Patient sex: F
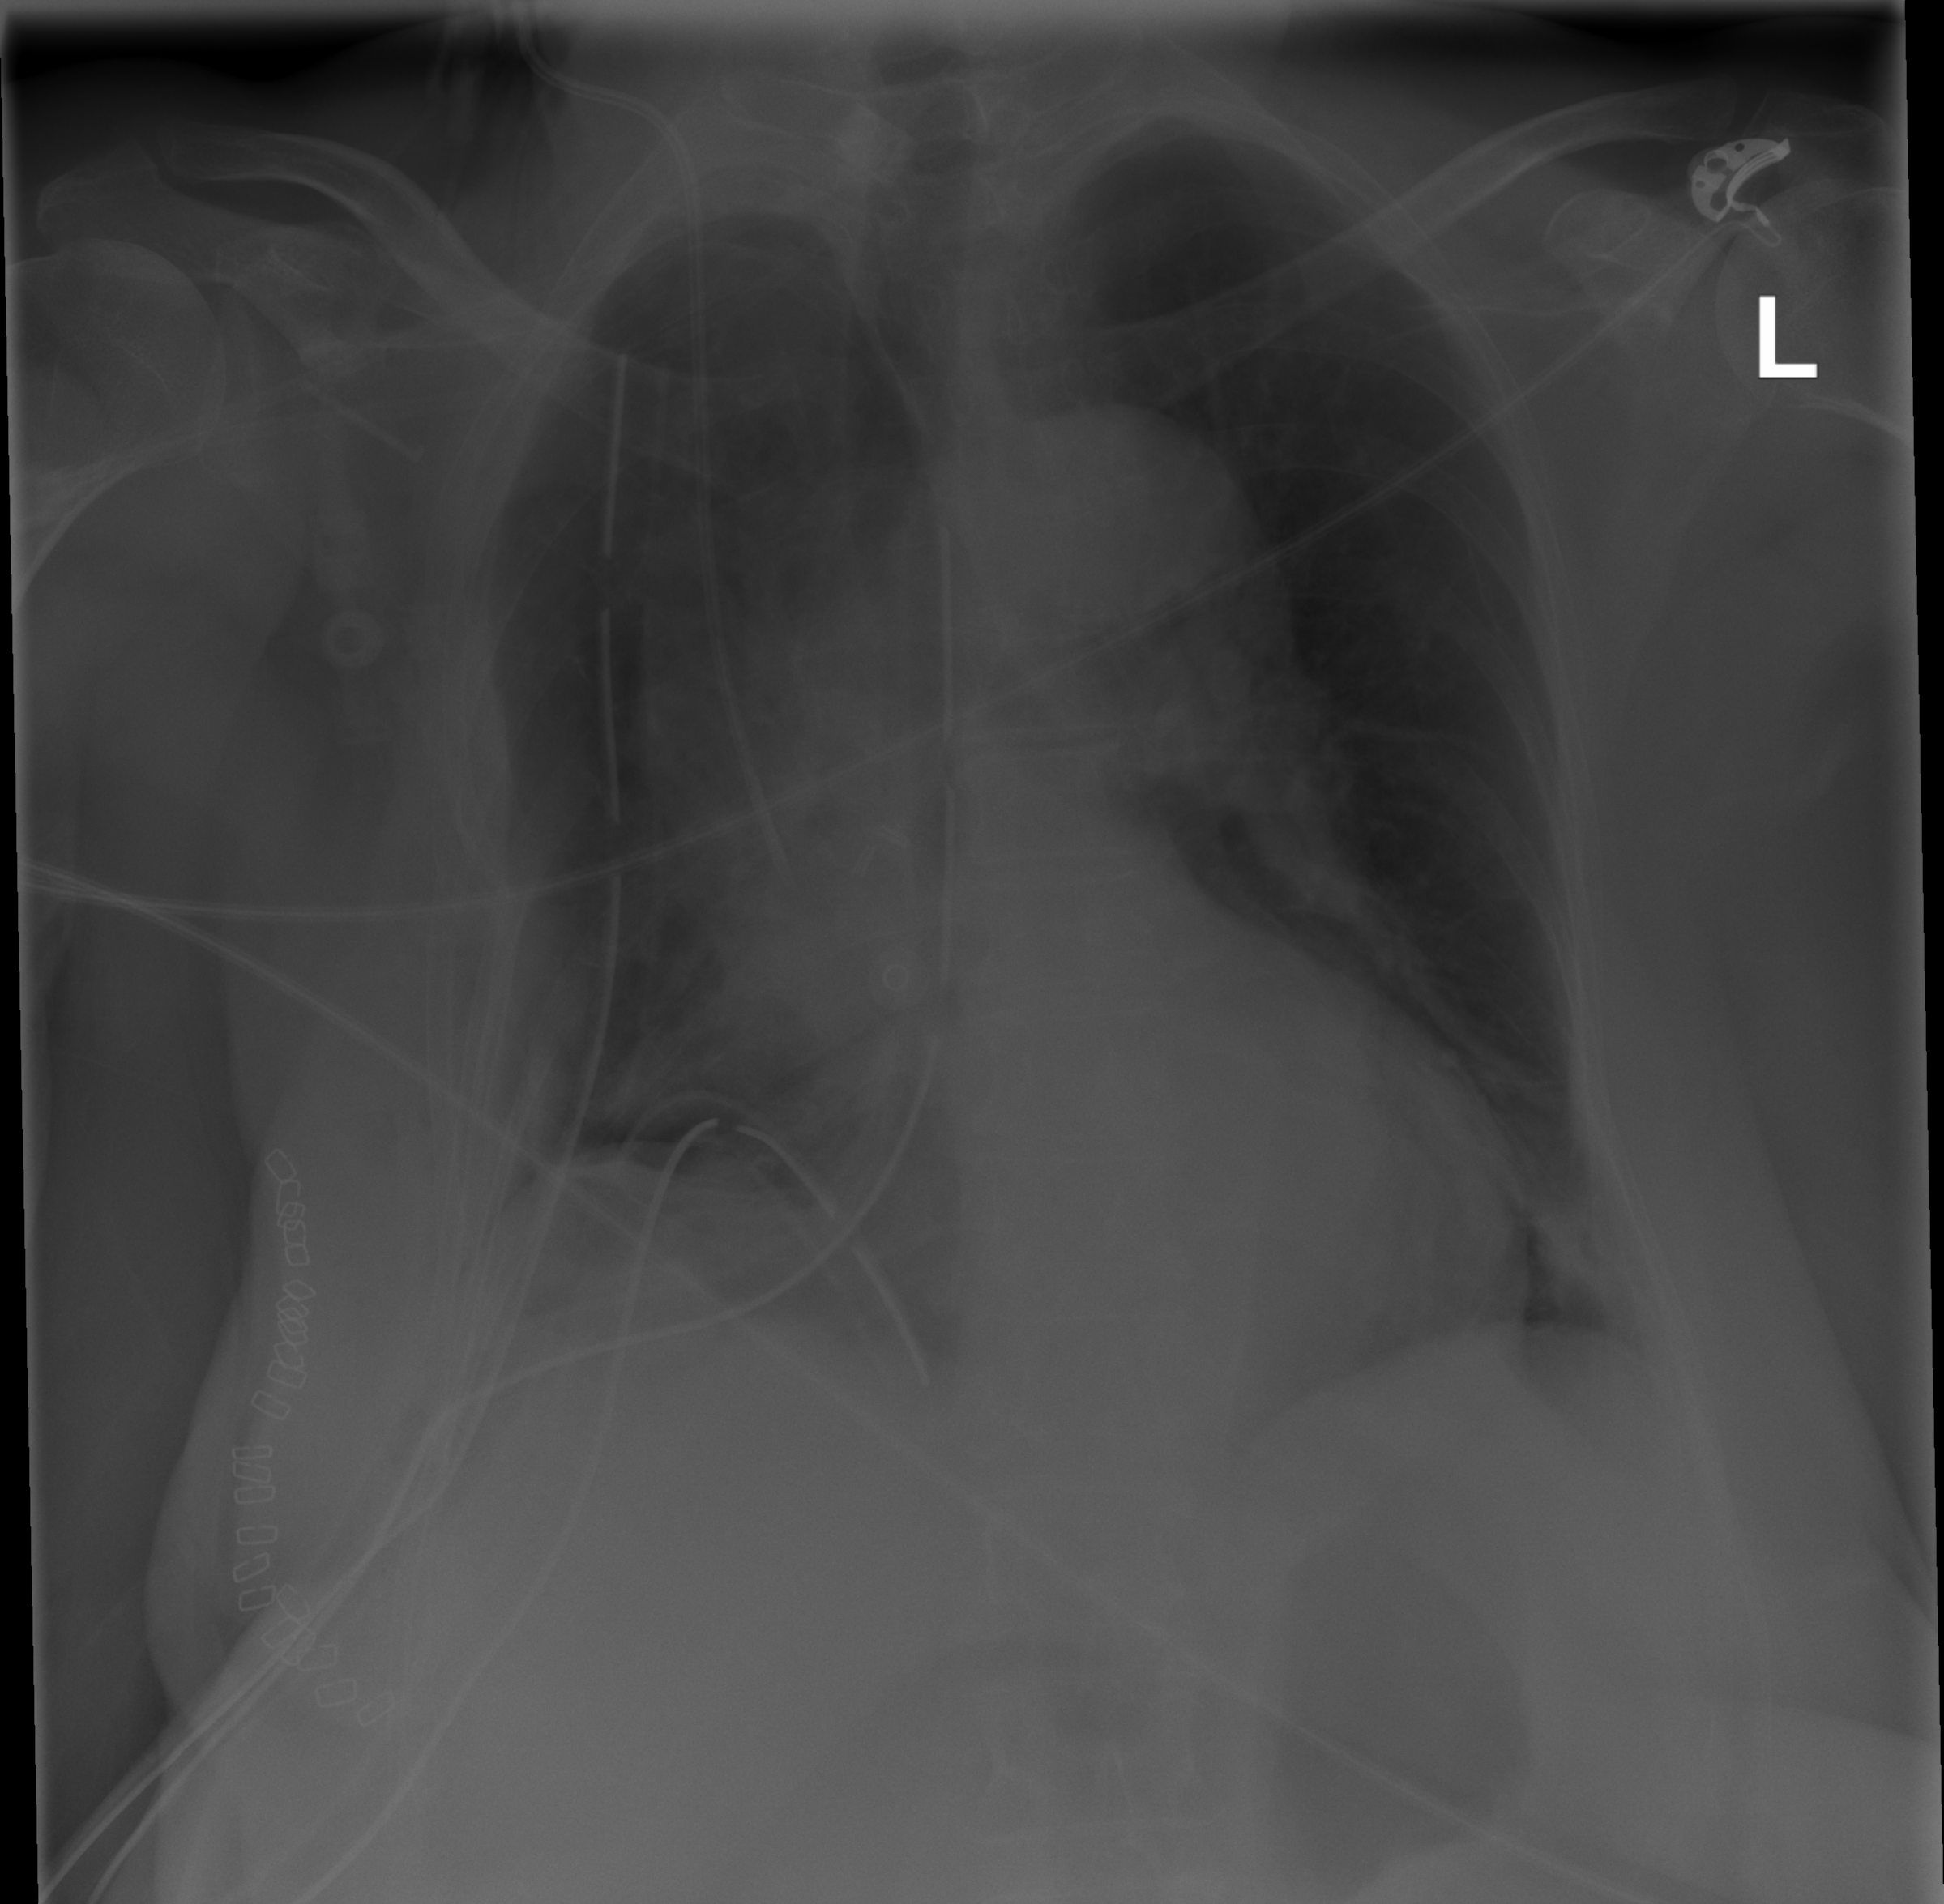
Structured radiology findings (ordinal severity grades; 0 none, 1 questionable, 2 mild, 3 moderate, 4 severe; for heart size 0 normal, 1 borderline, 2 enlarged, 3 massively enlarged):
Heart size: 1
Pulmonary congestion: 0
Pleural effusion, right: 0
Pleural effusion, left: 0
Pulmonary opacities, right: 0
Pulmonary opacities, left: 0
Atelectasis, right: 2
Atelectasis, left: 2